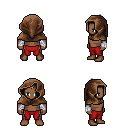
a pixel art fantasy rpg character, male body template, human, dark skin, leather shoulder armor, red pants, white blonde short mohawk hairstyle, cloth hood, white cloth bandages, four views (front, back, left, right), 2x2 character sprite sheet, small pixel art, hard edges, no anti-aliasing